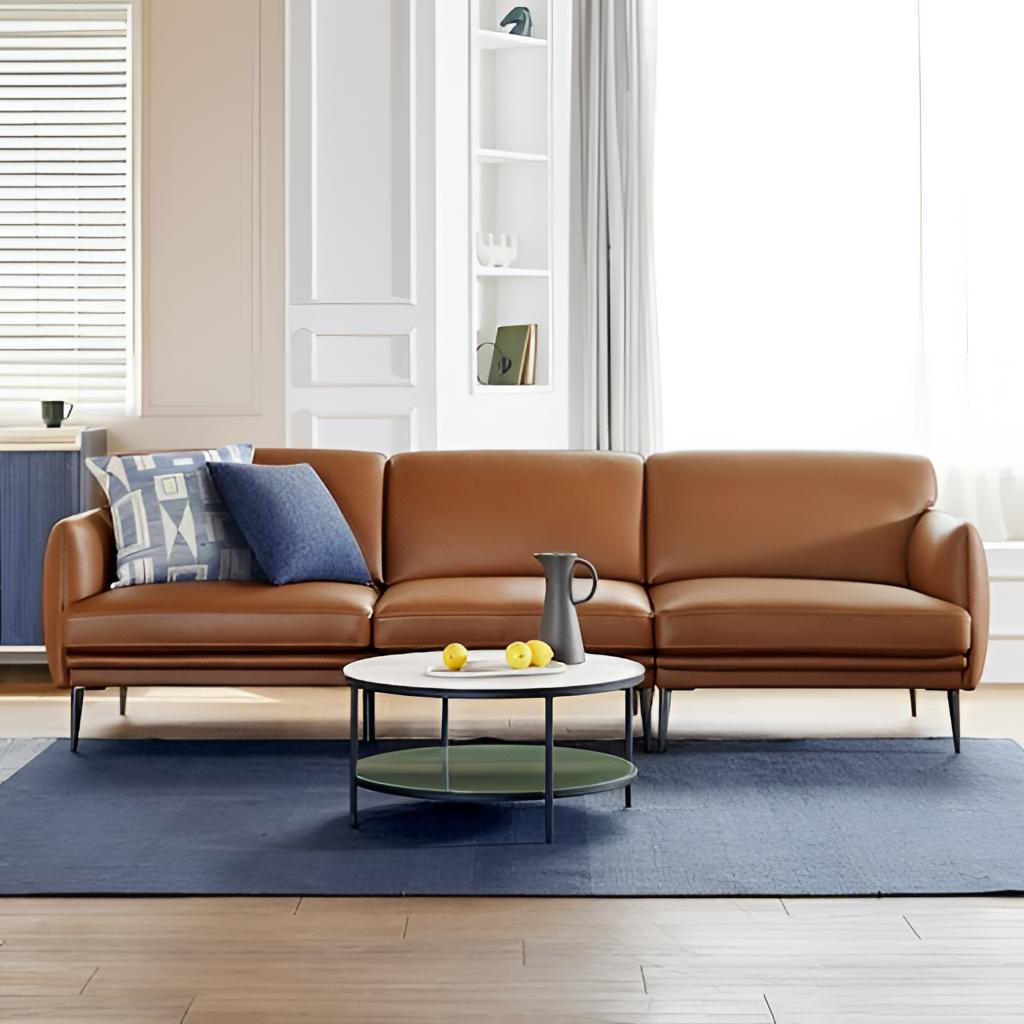
brown leather sofa, living room, paint wallpaper, with solid pattern, wood flooring, with plank pattern, contemporary